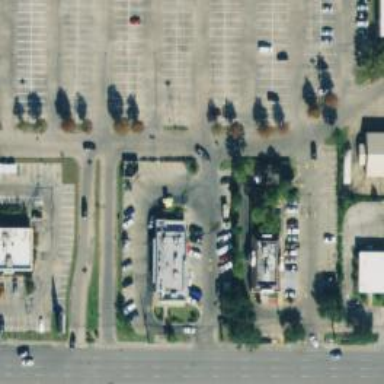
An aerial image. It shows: Parking space is available.